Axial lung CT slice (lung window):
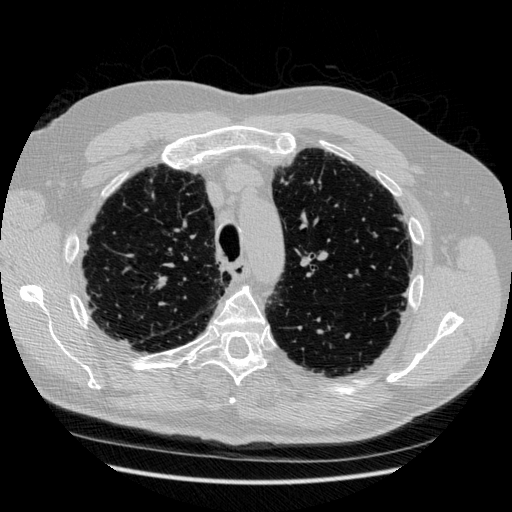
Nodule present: no